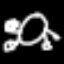
Label: frog